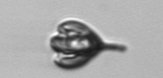
Label: Pyramimonas_longicauda